Question: I am working on a project in which I have to implement file upload functionality, User will upload the file, while uploading I have to do two things
1: Send Email to admin
2: Make Zip file of uploaded file.
I have to show Progress bar during these 2 processes like below

I have tried using <URL> but it doesn't support manually start on button click event. How can I Implement this functionality
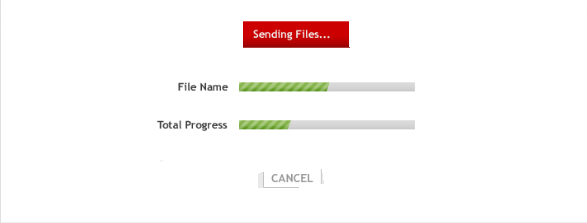
Answer: You can use a third-party upload control for that, such as <URL>.